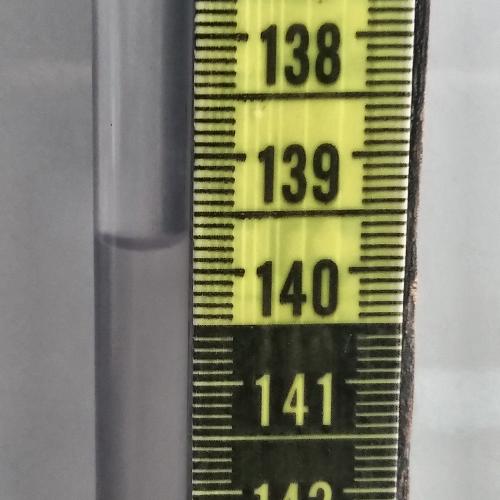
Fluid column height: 139.8 cm